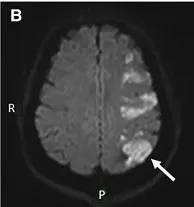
Patient 1 cerebrovascular imaging studies, blood eosinophil counts, and HES treatment. (B,C) Diffusion-weighted cerebral magnetic resonance showing cortico-subcortical left hemispheric infarction, and intramural hypersignal on T1 sequences of the left middle cerebral artery suggesting presence of a vessel-wall hematoma.
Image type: radiology (mri)